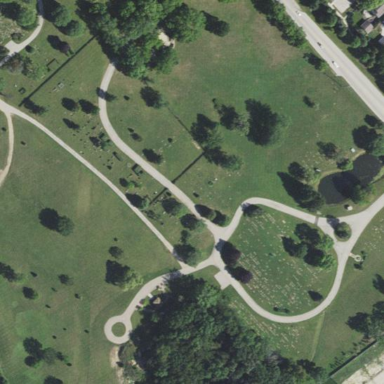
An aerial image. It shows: Graveyard used as cemetery.